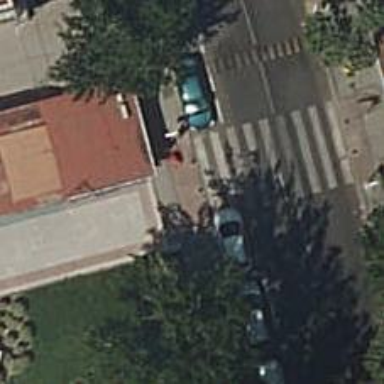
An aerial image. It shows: Bollard barrier.